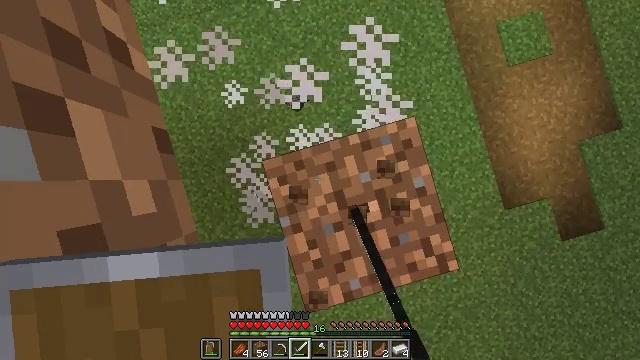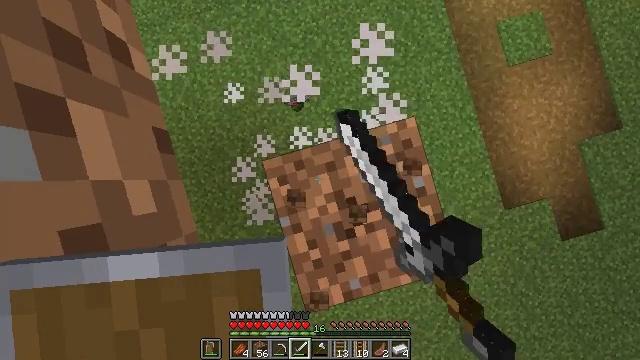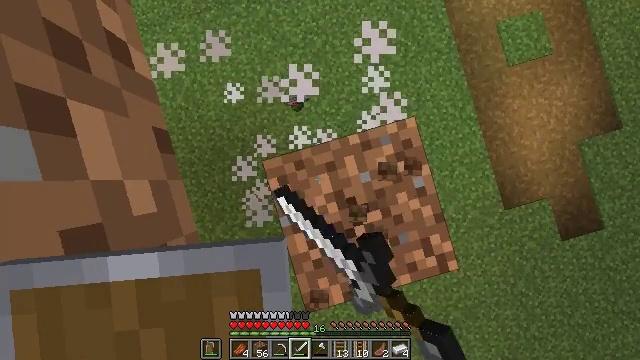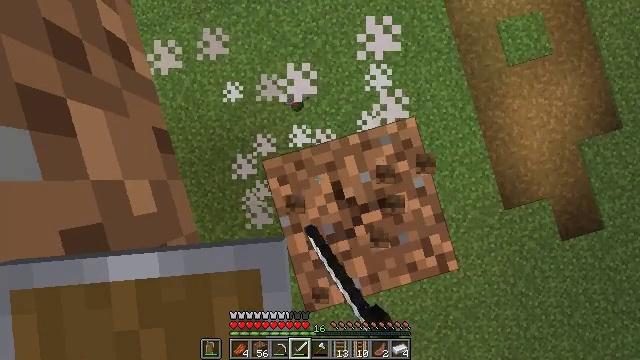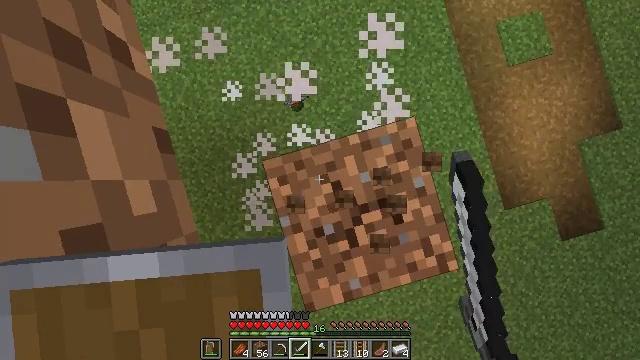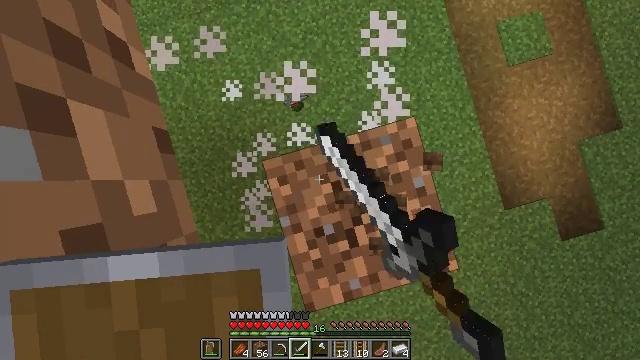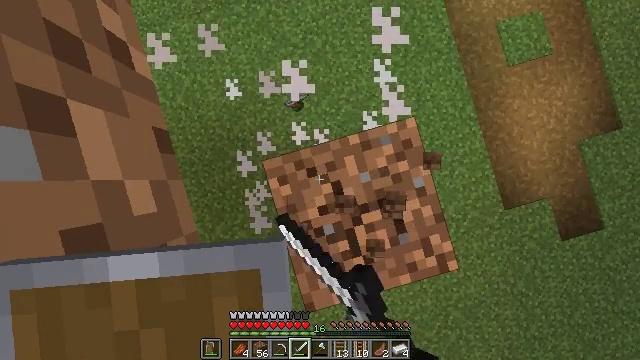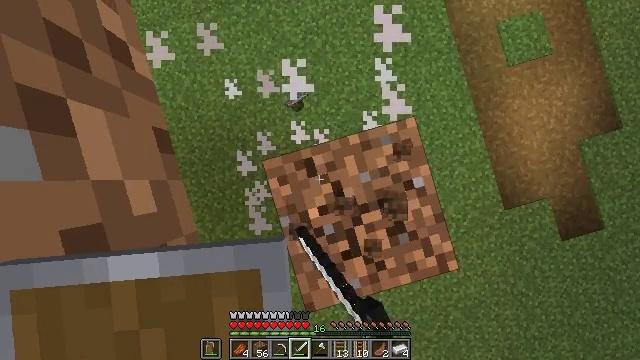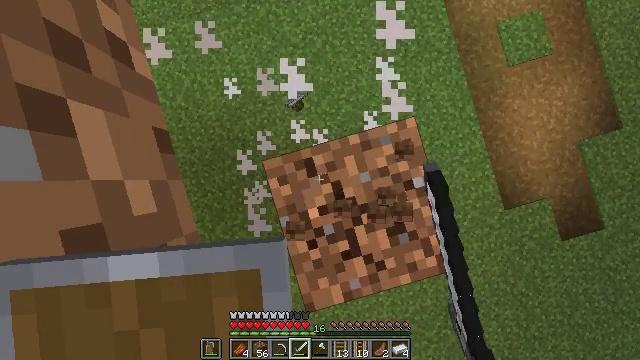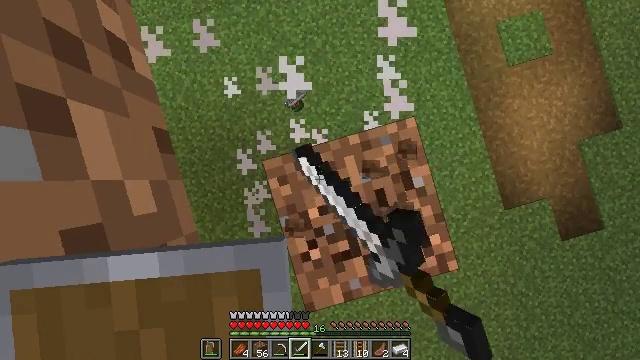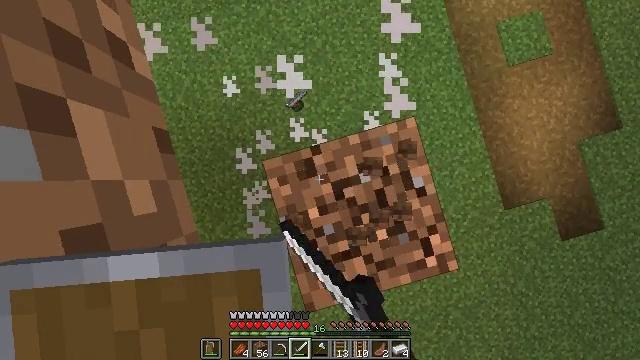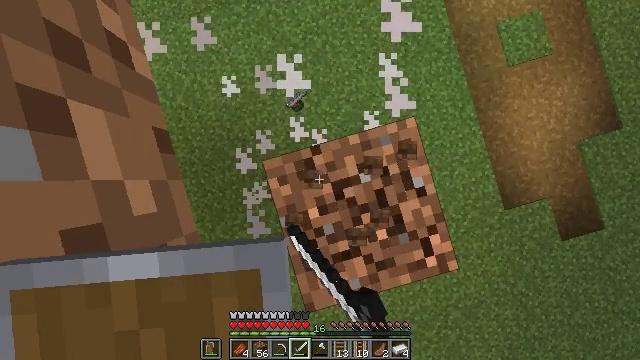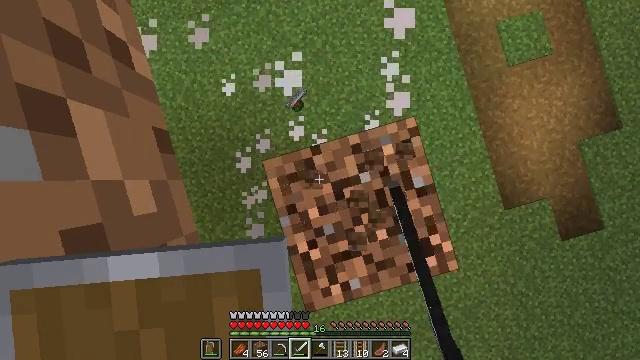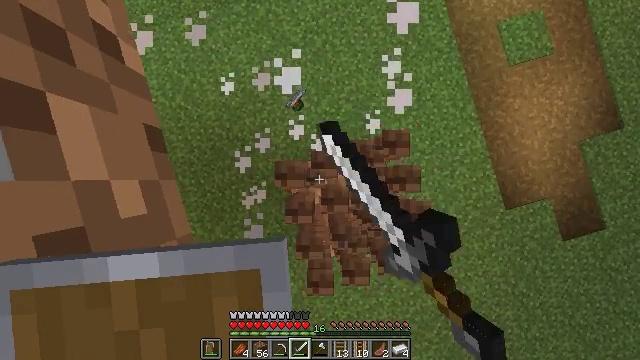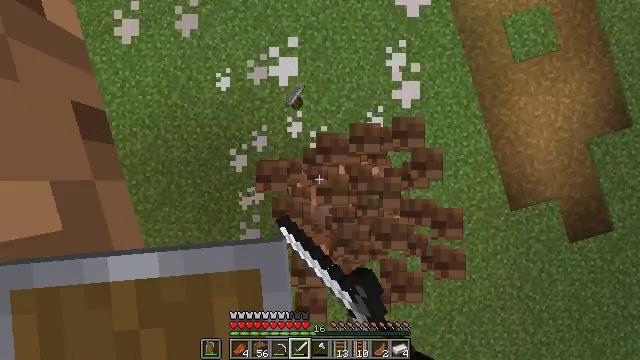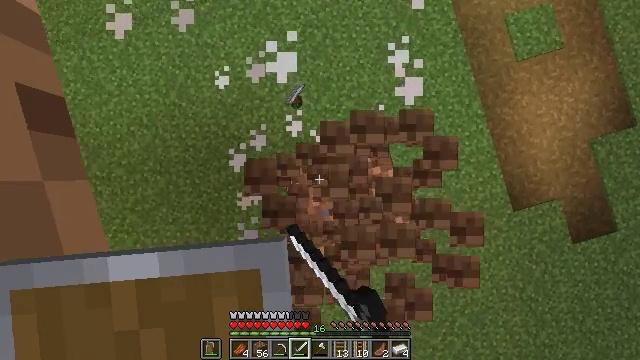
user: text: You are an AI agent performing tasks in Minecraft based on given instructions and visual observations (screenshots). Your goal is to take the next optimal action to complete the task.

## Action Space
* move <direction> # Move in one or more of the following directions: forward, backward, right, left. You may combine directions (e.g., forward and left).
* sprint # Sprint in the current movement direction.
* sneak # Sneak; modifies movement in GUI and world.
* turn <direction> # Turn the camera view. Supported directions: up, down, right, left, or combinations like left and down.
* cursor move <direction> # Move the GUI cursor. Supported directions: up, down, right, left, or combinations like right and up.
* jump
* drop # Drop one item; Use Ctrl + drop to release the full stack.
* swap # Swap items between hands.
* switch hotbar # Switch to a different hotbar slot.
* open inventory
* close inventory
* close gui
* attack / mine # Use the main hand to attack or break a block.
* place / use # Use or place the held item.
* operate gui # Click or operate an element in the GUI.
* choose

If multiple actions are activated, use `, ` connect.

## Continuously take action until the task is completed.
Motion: motion action
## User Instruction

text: Get dirt block.
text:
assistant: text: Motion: attack / mine
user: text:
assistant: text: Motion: attack / mine
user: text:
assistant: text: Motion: attack / mine
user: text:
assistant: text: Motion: attack / mine
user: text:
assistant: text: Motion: attack / mine
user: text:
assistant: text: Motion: attack / mine
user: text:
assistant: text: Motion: attack / mine
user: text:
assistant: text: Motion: attack / mine
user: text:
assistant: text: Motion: attack / mine
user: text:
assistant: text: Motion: attack / mine
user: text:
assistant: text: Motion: attack / mine
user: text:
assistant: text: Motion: attack / mine
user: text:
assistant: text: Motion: attack / mine
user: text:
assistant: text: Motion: attack / mine
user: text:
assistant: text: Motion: attack / mine
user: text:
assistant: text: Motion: attack / mine
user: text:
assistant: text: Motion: attack / mine
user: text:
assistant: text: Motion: no_op